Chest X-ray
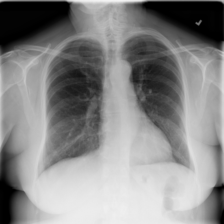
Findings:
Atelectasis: negative
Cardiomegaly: negative
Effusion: negative
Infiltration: positive
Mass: negative
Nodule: negative
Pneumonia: negative
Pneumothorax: negative
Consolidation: negative
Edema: negative
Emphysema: negative
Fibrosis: negative
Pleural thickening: negative
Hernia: negative